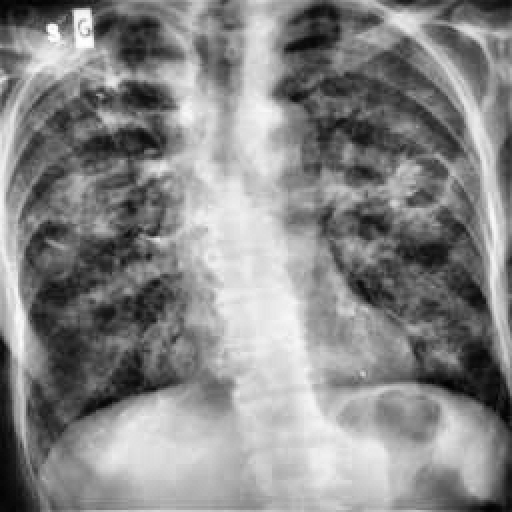
Finding: TUBERCULOSIS